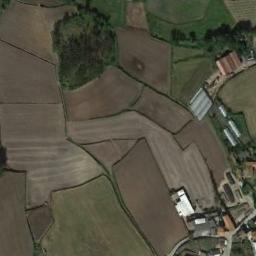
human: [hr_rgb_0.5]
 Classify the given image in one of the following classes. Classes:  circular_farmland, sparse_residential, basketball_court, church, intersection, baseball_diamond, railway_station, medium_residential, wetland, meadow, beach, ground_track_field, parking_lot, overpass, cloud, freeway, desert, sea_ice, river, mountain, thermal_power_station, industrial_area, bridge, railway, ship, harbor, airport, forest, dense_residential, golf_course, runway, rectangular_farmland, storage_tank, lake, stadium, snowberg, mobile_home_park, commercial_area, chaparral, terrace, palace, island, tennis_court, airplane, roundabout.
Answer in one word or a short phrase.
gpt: terrace